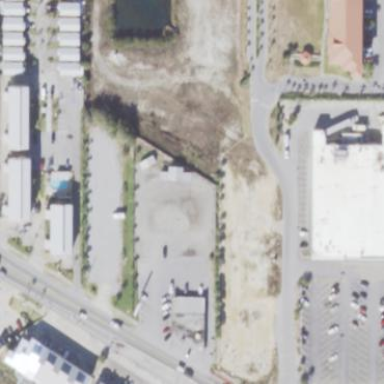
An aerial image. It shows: Commercial area.